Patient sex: M
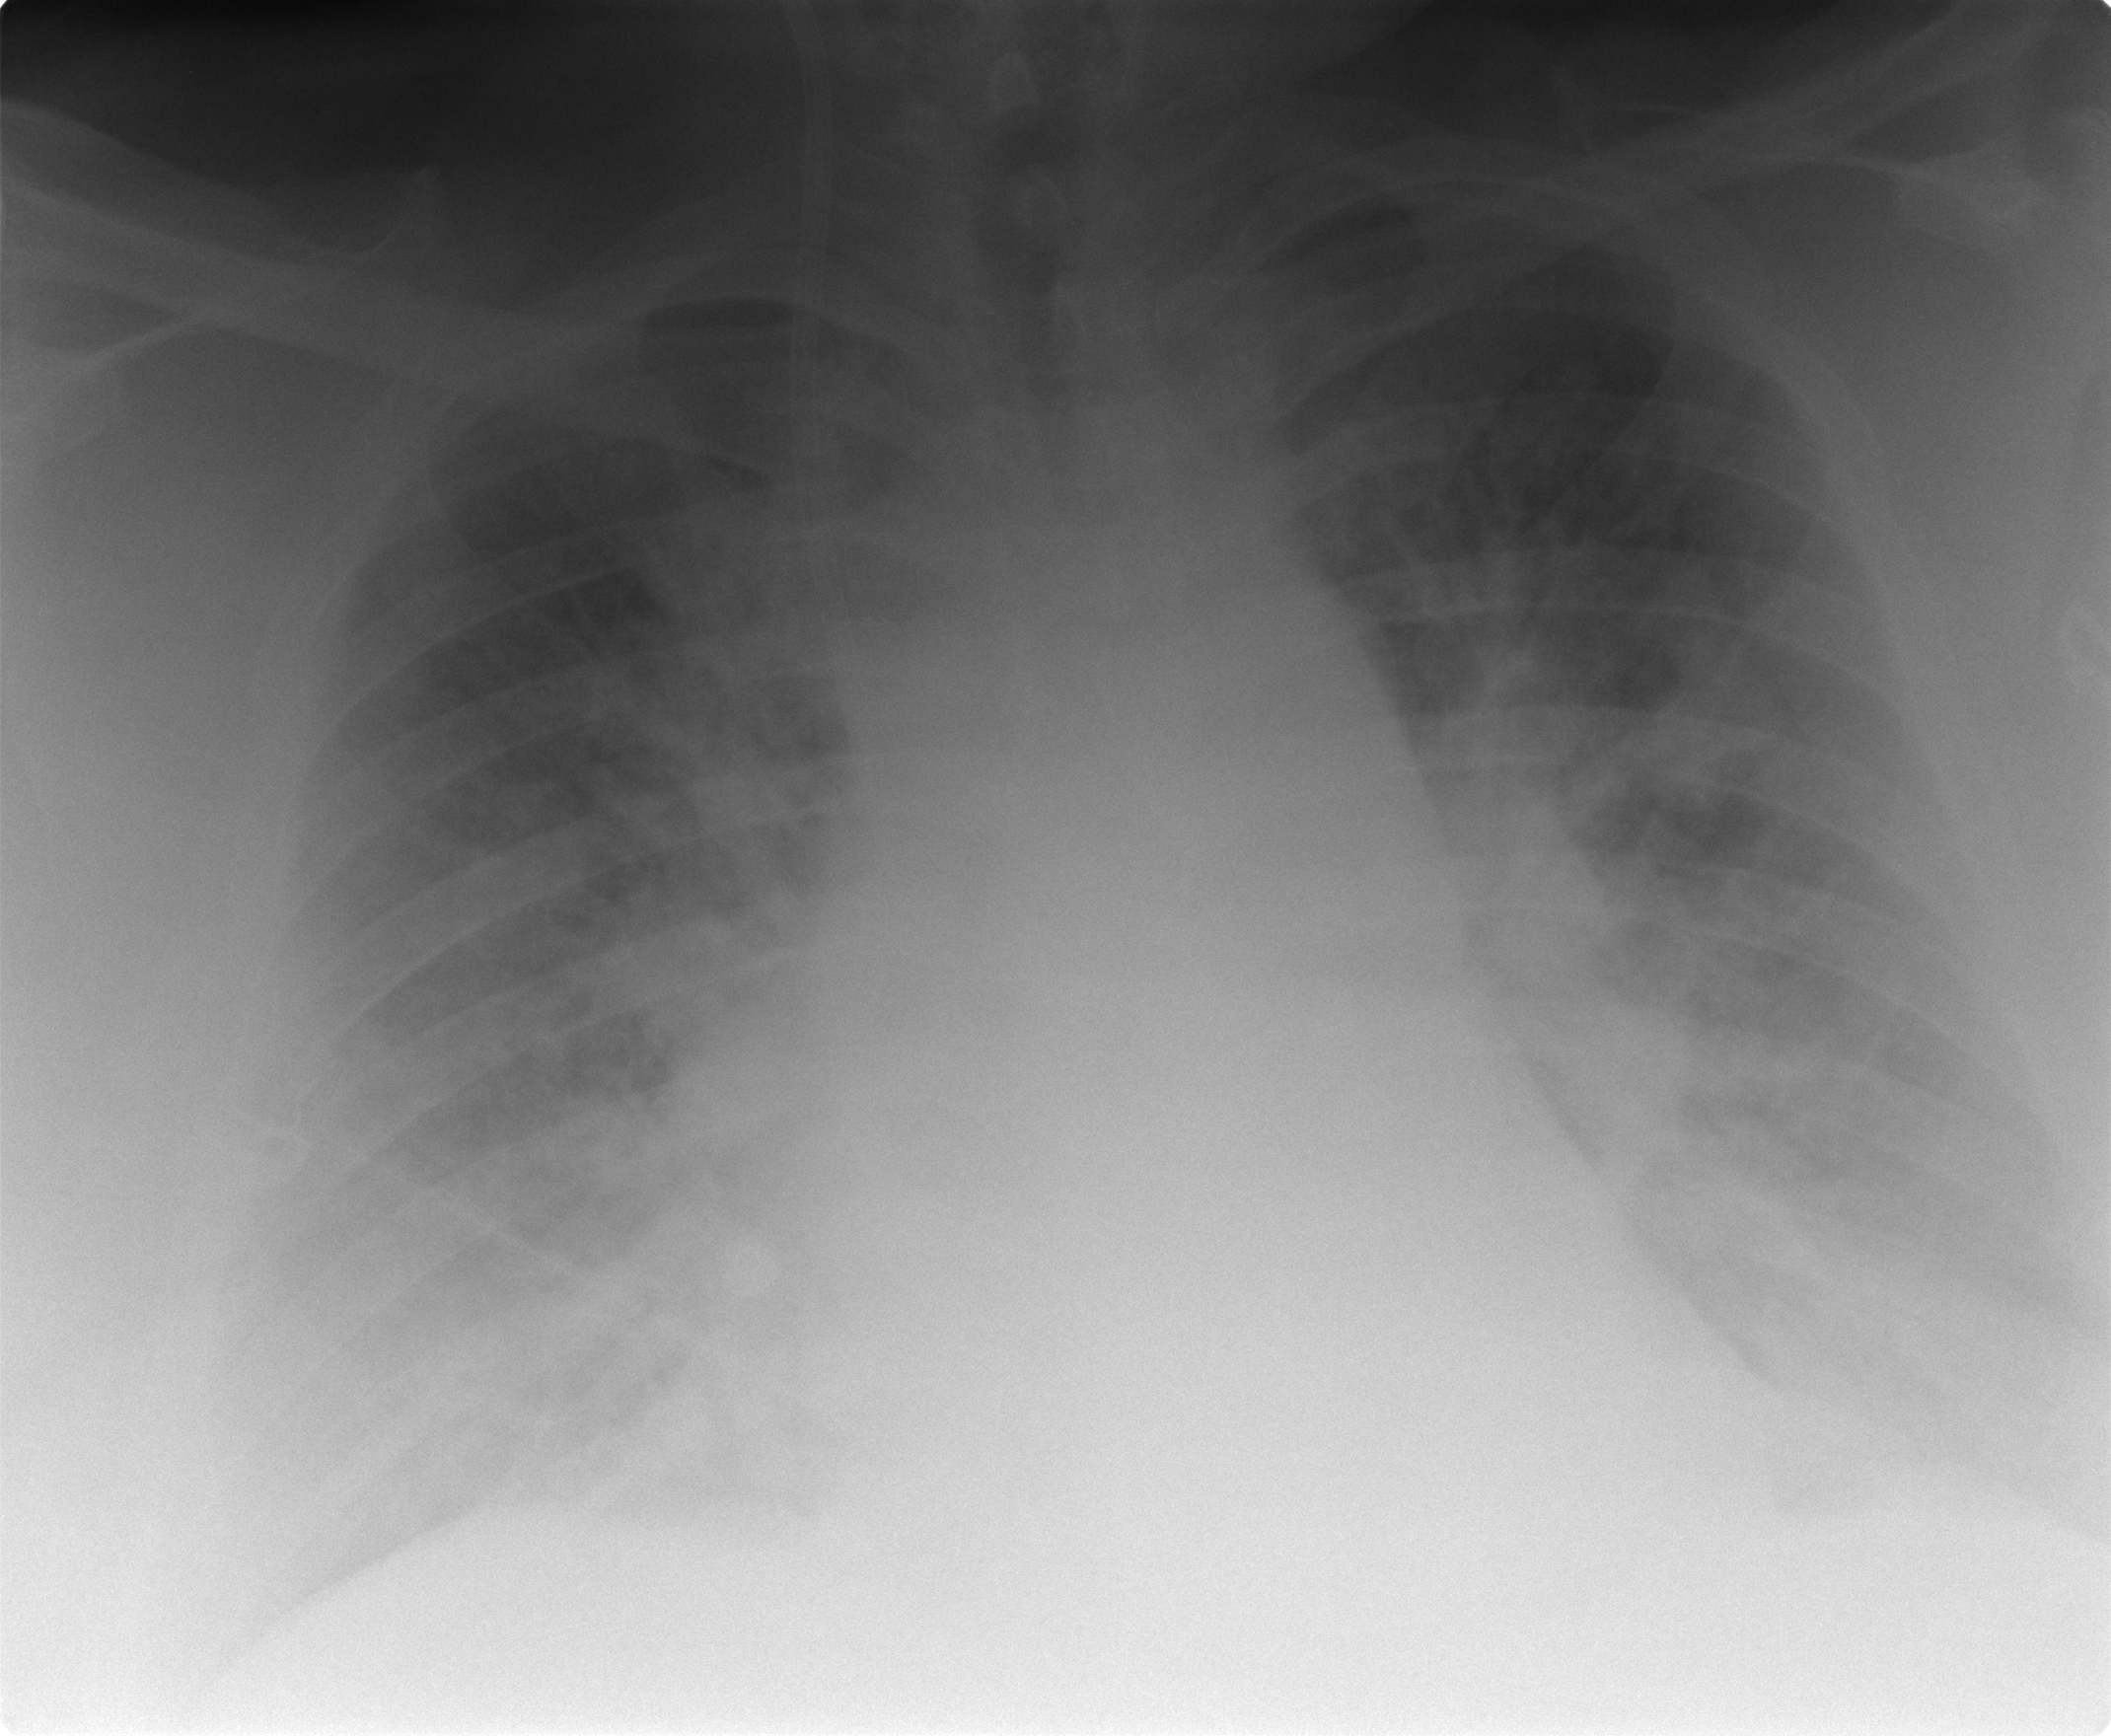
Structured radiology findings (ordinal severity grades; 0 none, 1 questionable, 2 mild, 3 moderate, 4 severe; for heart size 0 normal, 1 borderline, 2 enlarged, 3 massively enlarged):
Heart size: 2
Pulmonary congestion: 3
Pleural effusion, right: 1
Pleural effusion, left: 1
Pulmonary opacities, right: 2
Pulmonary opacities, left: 2
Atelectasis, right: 2
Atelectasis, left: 2